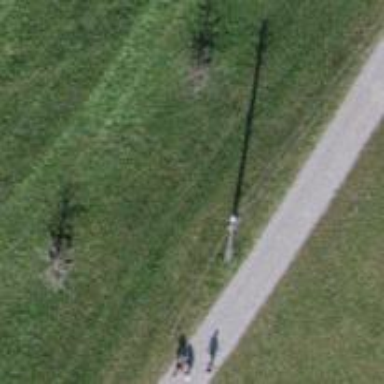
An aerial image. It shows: Power pole.